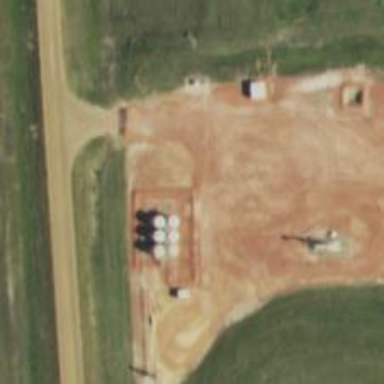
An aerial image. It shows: Storage tank that is man-made.